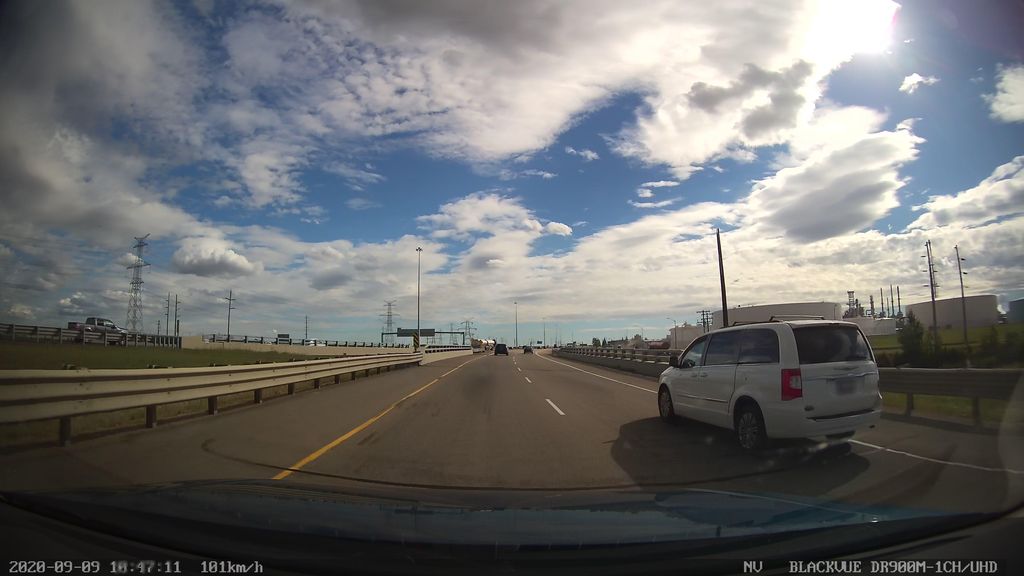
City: edmonton